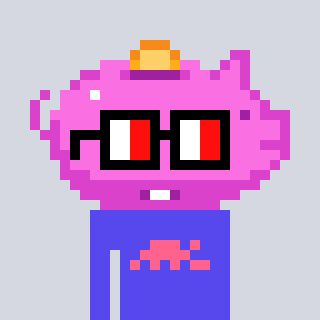
a pixel art character with square glasses with black frames and red eyes, a piggybank-shaped head and a computerblue-colored body on a cool background